Field crop: maize
Growth stage: 2
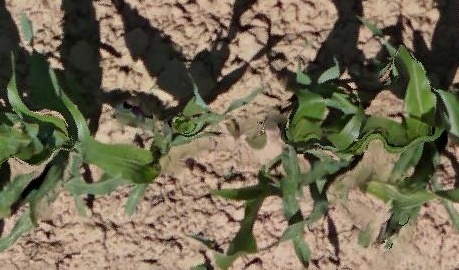
Species: maize